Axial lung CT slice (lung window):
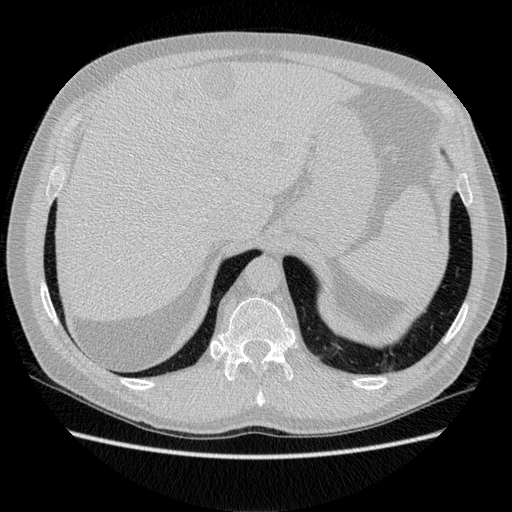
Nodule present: no